Aerial crown-view tile of a tropical tree (Barro Colorado Island, Panama), acquired 20250317:
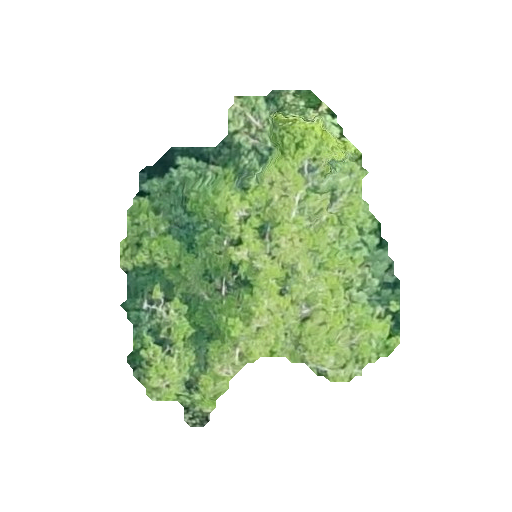
Species: Brosimum alicastrum
GBIF accepted scientific name: Brosimum alicastrum
Crown area: 95.059 m²